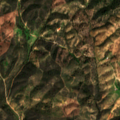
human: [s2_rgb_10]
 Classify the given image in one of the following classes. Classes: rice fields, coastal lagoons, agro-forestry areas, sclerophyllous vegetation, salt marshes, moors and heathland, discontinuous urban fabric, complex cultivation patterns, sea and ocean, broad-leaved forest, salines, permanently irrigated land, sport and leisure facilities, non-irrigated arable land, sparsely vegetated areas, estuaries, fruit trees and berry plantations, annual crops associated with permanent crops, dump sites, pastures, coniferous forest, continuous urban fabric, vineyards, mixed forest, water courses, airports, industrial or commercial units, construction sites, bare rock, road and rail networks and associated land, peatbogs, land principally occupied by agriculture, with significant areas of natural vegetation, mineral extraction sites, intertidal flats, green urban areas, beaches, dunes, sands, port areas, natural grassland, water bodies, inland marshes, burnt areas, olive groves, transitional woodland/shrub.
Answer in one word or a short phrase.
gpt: land principally occupied by agriculture, with significant areas of natural vegetation, broad-leaved forest, sclerophyllous vegetation, transitional woodland/shrub